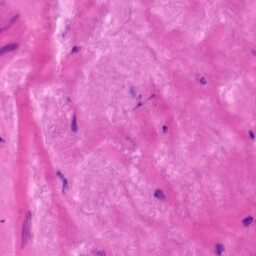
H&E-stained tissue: Tonsil